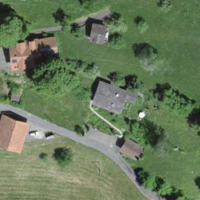
EUNIS habitat code: 24
Species observed at this site:
Petasites albus